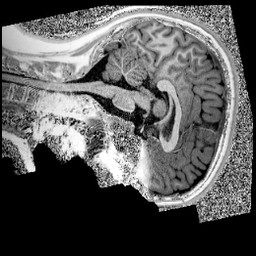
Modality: UNIT1
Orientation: sagittal
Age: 13
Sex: female
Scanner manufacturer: siemens
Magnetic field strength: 3 T
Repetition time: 4 s
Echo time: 0.00299 s